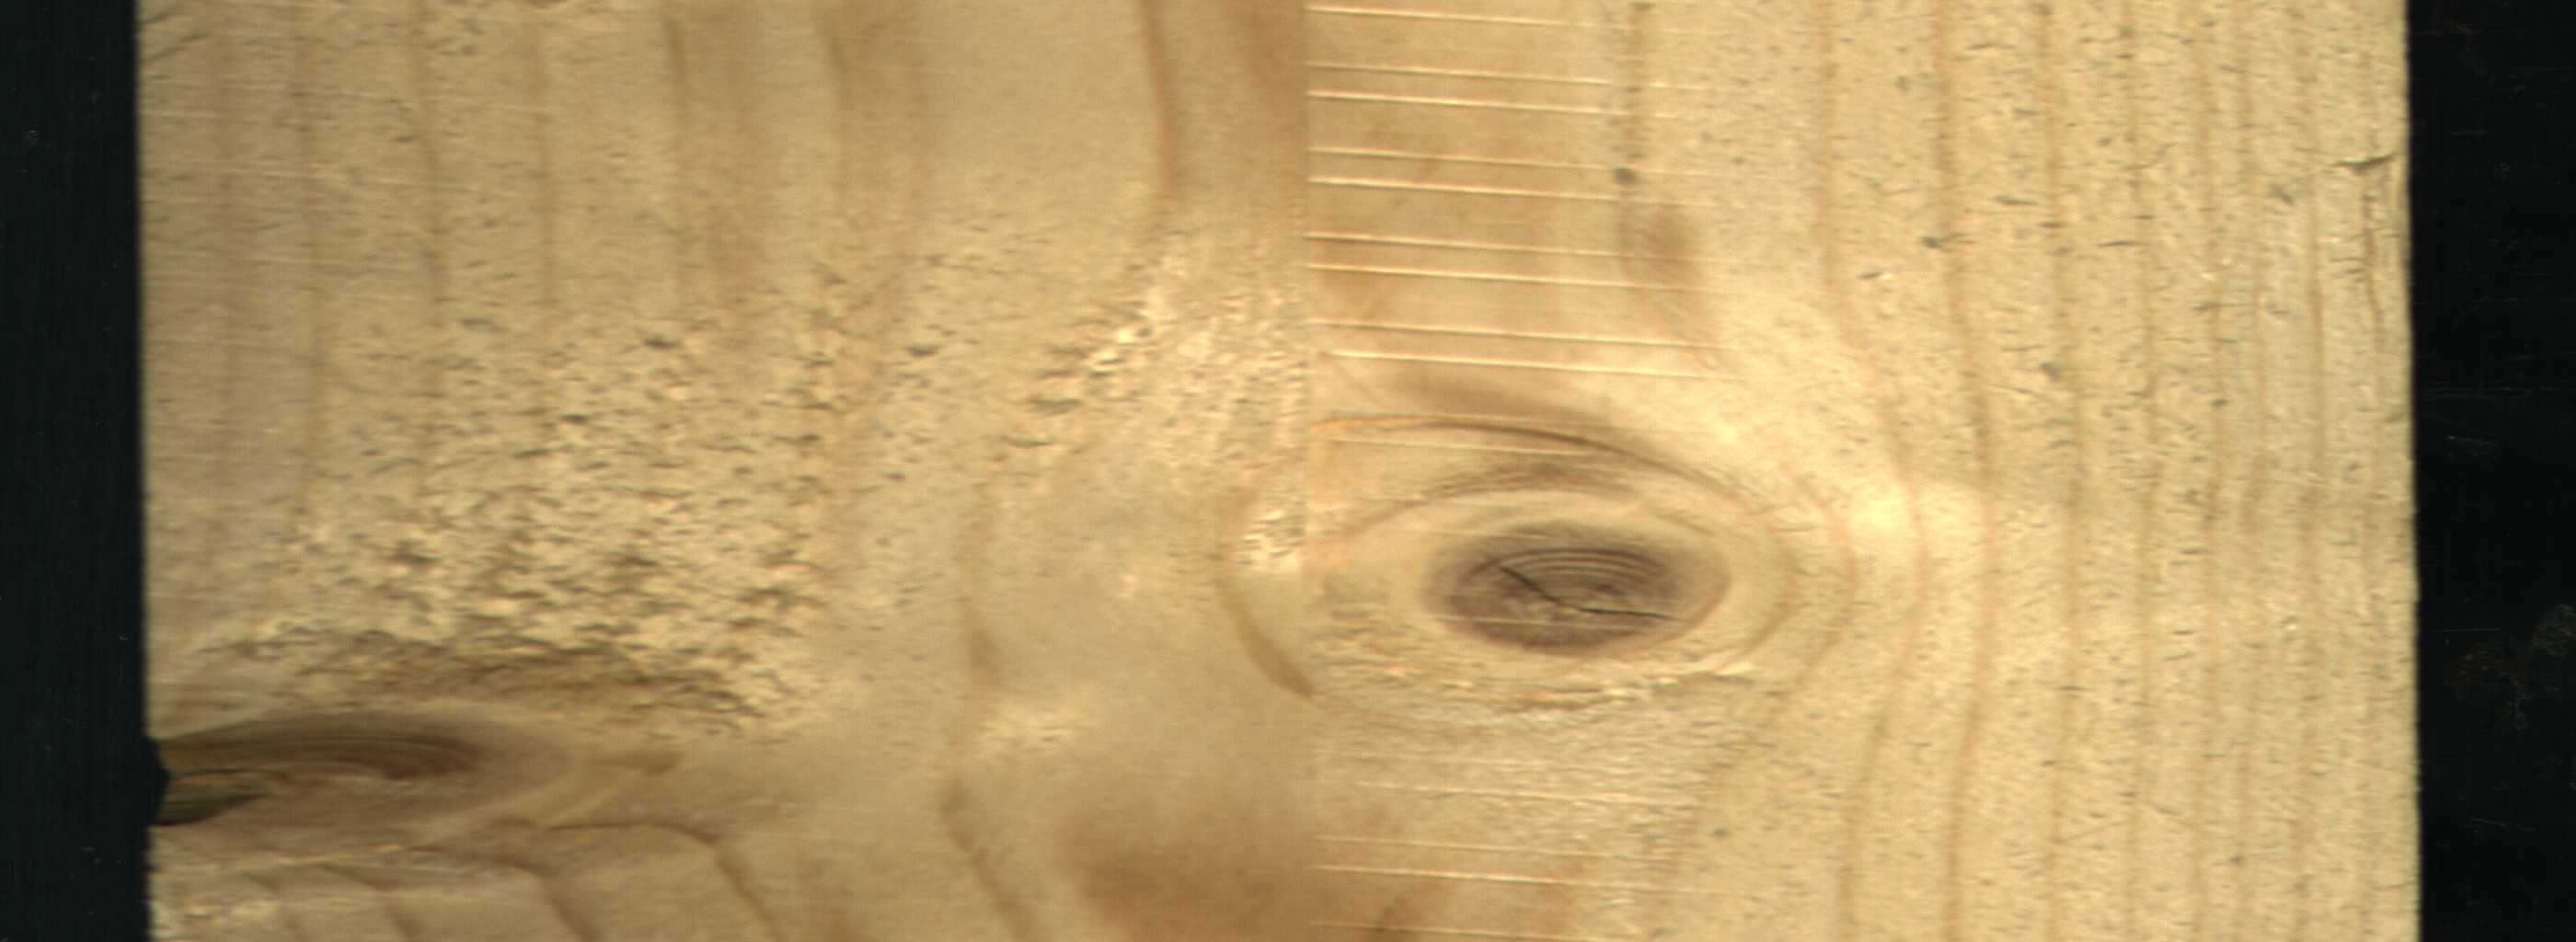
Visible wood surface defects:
knot_with_crack
Live_Knot